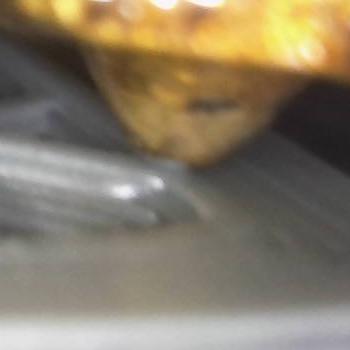
Flow rate: 127%